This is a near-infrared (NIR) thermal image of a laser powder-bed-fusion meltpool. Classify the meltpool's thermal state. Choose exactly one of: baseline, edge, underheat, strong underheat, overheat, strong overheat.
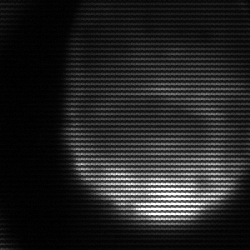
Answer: edge